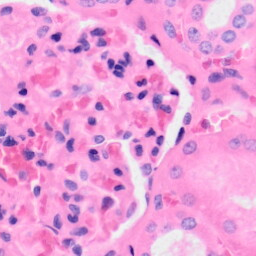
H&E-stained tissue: Kidney